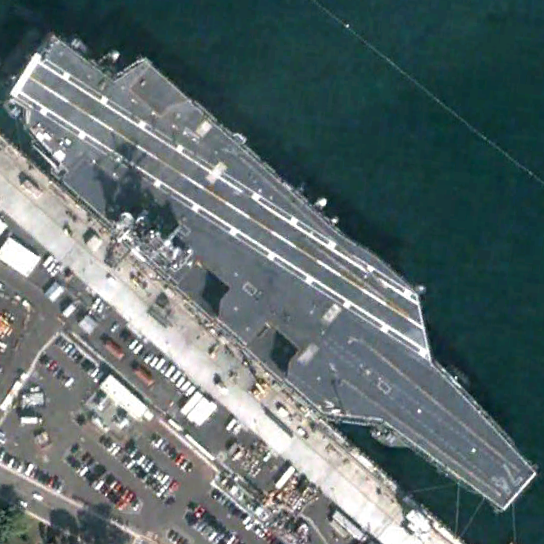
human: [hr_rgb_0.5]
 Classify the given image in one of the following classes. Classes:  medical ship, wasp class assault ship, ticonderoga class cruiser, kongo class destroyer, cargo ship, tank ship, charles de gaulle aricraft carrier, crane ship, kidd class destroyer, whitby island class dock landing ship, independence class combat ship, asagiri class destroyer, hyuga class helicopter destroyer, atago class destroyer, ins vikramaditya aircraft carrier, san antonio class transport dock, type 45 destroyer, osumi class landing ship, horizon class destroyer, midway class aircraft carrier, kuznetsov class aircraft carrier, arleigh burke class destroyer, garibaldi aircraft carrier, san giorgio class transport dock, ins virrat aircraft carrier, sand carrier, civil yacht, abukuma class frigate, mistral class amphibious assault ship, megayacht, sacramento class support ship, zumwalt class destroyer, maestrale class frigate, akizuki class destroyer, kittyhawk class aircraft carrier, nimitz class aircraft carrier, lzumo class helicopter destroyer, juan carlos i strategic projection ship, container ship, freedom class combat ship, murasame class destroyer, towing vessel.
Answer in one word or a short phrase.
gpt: Nimitz class aircraft carrier